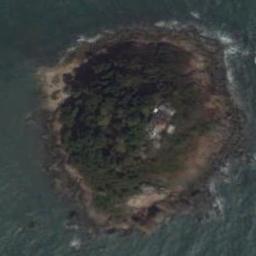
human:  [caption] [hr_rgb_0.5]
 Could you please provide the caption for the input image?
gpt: The island with dense vegetation is surrounded by green waters .

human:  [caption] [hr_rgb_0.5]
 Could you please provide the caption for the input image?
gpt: The shape of the island is very irregular .

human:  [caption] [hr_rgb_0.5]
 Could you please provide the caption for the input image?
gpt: There are many trees on the island .

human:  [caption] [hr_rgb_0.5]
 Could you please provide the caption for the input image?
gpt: The circular island is surrounded by blue sea water with mountains with green vegetation on the island .

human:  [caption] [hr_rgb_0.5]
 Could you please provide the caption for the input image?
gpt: There are many green trees and some buildings on the island .